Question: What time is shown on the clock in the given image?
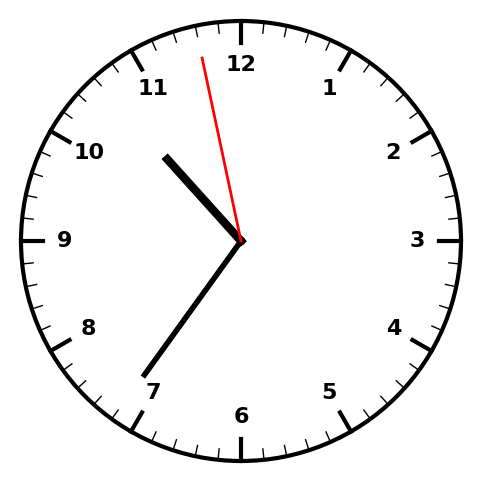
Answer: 10:35:58